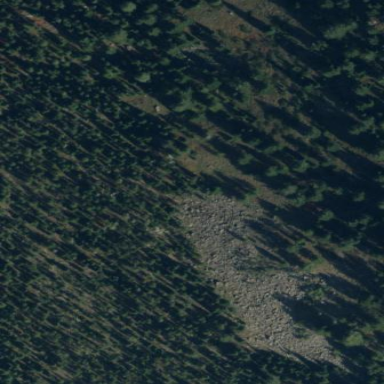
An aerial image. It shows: Scree landscape.